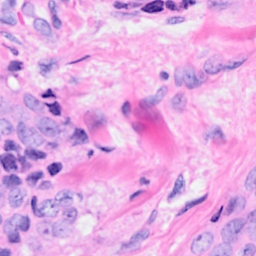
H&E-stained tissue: Breast